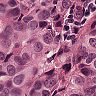
Metastatic tissue present: yes